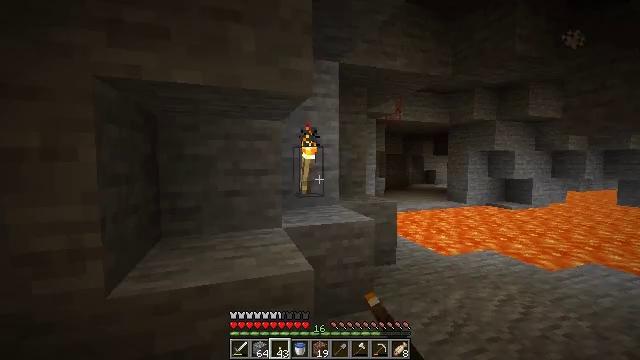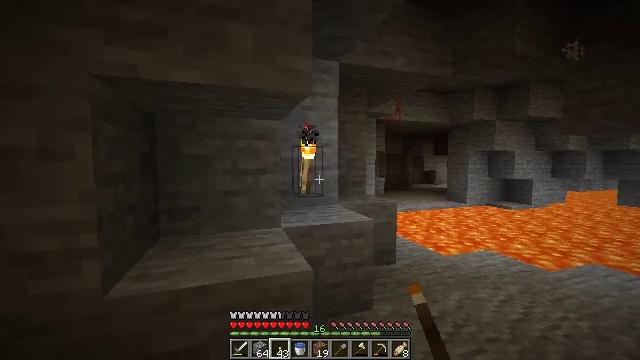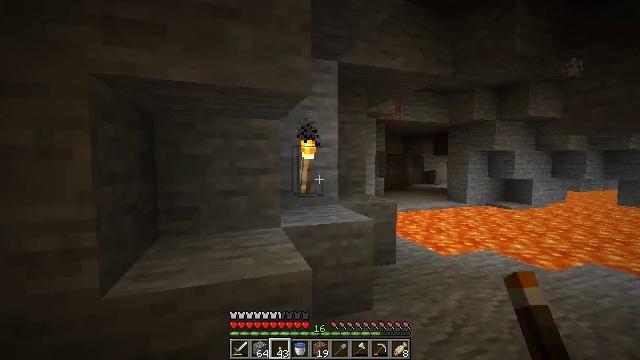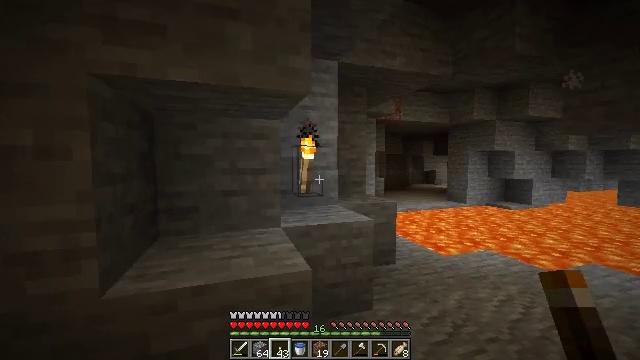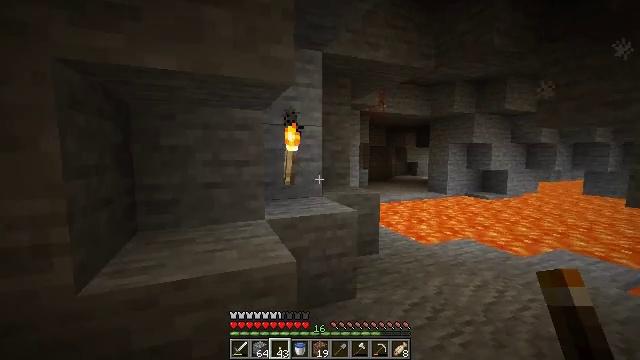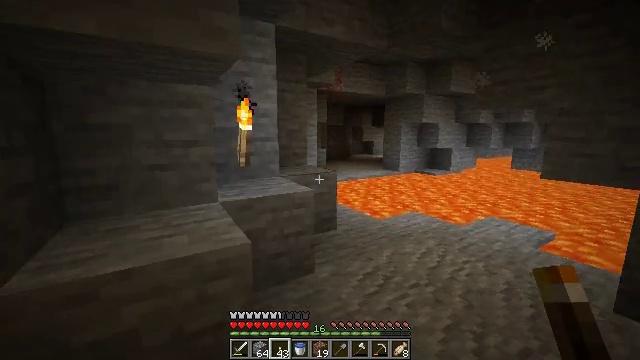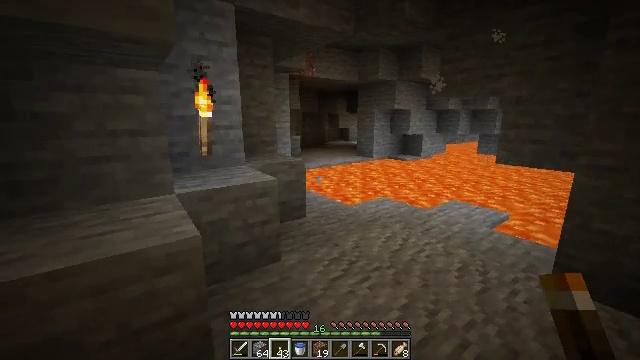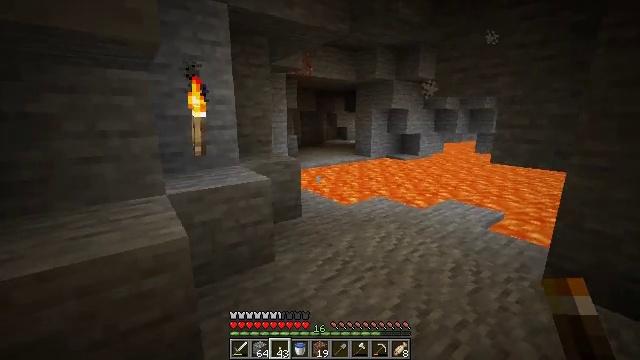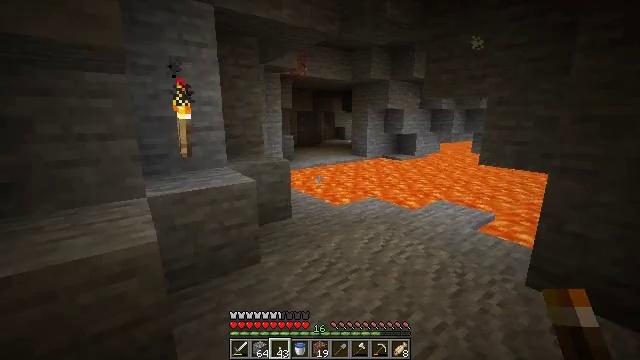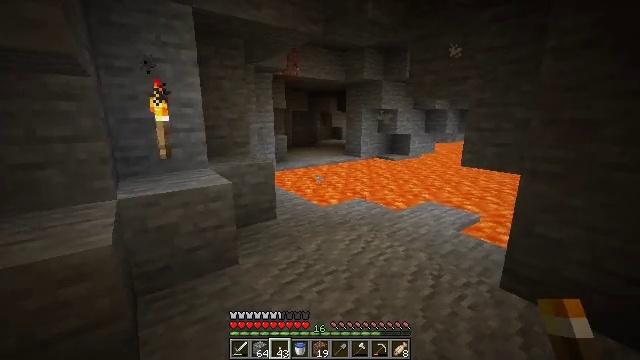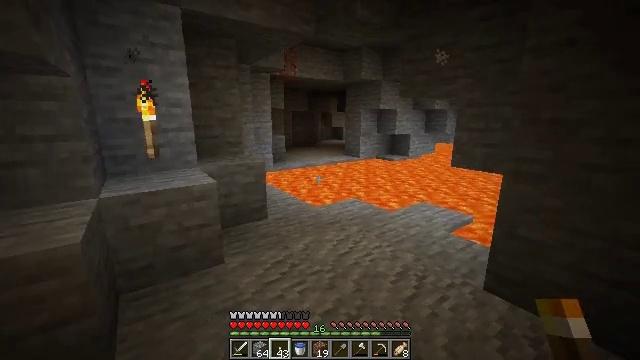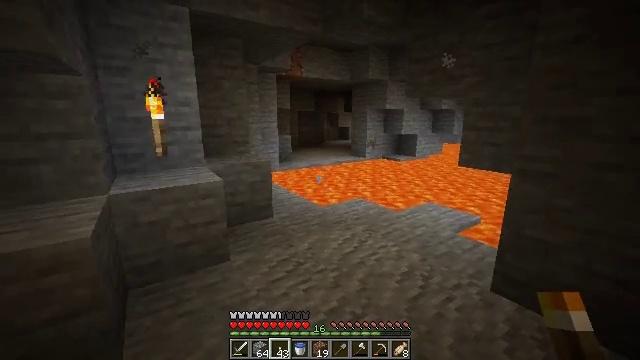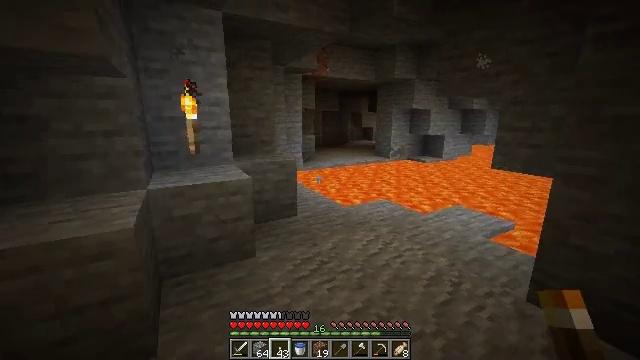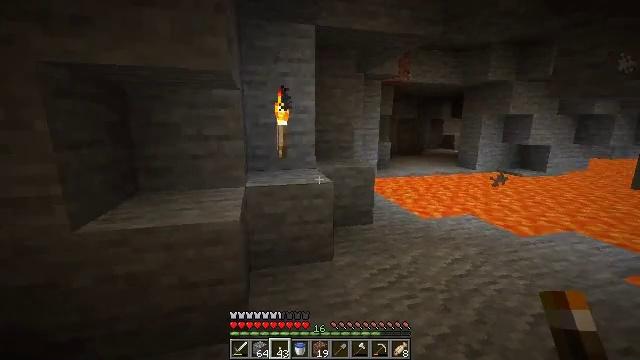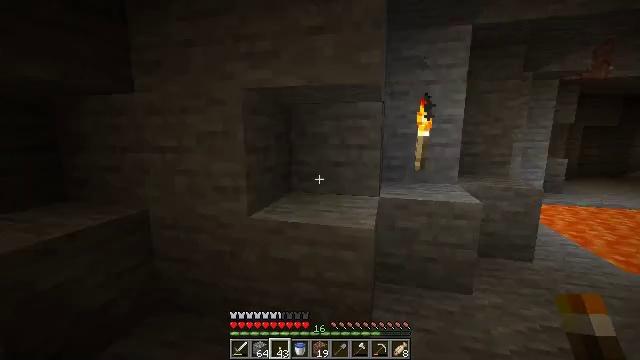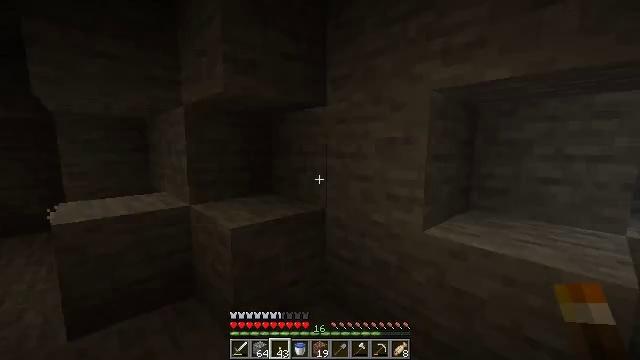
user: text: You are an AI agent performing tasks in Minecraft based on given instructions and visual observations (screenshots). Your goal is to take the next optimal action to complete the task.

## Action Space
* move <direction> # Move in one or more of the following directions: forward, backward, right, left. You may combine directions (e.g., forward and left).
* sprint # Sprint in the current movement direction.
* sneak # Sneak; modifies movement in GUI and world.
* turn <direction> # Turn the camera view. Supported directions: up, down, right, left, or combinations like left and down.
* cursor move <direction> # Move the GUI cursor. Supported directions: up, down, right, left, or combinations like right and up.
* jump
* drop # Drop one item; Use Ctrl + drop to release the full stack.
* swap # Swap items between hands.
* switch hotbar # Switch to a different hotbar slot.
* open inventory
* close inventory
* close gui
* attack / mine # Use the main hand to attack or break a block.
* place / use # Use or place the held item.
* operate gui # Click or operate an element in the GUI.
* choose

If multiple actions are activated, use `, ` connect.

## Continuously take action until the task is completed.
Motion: motion action
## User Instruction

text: Remove an azure bluet from the inventory.
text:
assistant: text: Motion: no_op
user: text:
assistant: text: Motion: no_op
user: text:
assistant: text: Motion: no_op
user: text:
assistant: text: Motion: turn right and down
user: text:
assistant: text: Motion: move right, turn right and down
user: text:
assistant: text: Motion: move right, turn right and down
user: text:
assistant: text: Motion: move right
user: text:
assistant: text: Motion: move right
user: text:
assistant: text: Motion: move right
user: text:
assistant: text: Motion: no_op
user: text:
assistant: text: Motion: move left, turn left
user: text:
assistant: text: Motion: move left, turn left
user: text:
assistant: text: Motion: move left, turn left and up
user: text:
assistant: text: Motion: move left, turn left and up
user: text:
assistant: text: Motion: move forward and move left, turn left and up
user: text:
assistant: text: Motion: move forward and move left, turn left
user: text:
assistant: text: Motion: move forward and move left, turn left
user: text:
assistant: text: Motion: move forward and move left, turn left
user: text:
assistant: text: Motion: move forward and move left, turn left
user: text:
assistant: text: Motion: move forward, turn left
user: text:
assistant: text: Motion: move forward
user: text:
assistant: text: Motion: move forward
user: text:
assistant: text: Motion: move forward
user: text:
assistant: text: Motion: move forward, turn left
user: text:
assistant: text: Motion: move forward, turn left
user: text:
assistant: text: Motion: move forward and move right, turn left
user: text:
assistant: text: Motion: move forward and move right, turn left and down
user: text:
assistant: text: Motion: move forward and move right, turn left and down
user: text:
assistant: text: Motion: move forward and move right, turn left and down
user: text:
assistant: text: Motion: move forward and move right, turn left